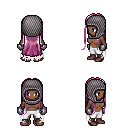
a pixel art fantasy rpg character, female body template, human, dark skin, white tattered cape, white pants, pink extra-long hairstyle, chain hood, metal gloves, maroon shoes, four views (front, back, left, right), 2x2 character sprite sheet, small pixel art, hard edges, no anti-aliasing